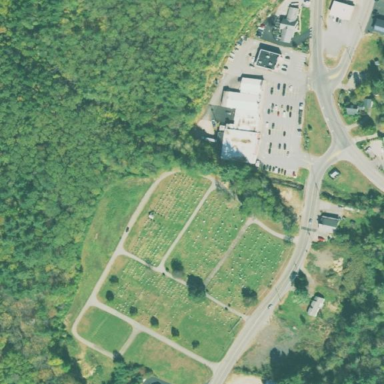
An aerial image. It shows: Cemetery.